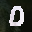
Label: 0